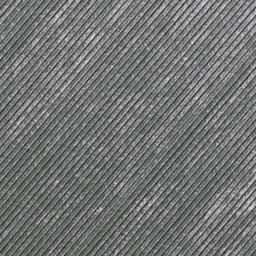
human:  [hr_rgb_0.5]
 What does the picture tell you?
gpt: farmland